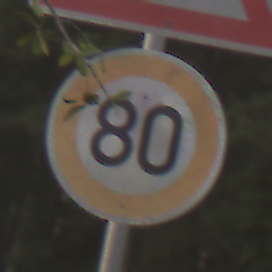
Verkehrszeichen: Geschwindigkeit80
Zusatzzeichen oben: KurveLinks
Umgebung: Outdoor, Nature
Tageszeit: SunriseSunset
Wetter: Clear
Licht: Natural
Jahreszeit: NotSpecified
Kontrast: LowContrast